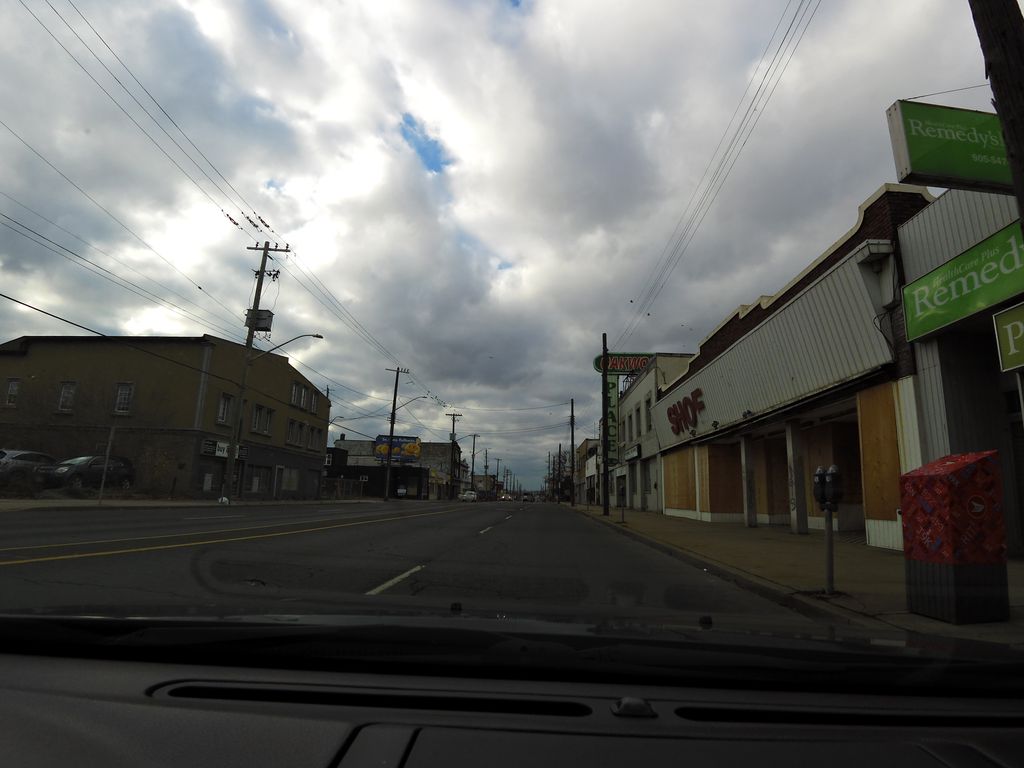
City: hamilton